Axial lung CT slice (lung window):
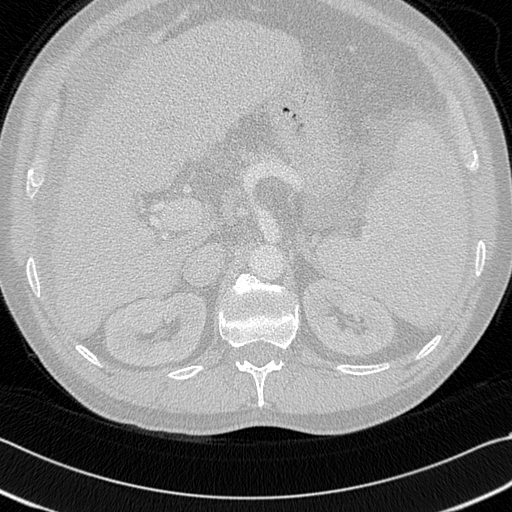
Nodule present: no